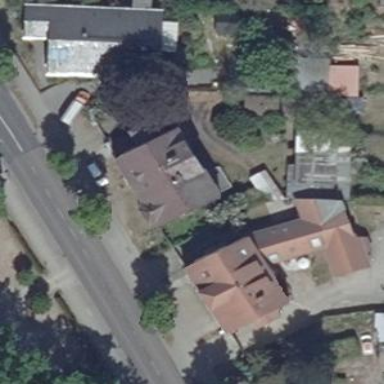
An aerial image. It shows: Residential building with gabled roof.